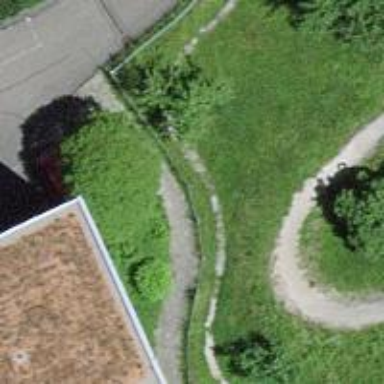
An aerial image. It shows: Compacted cycleway path suitable for mountain biking.